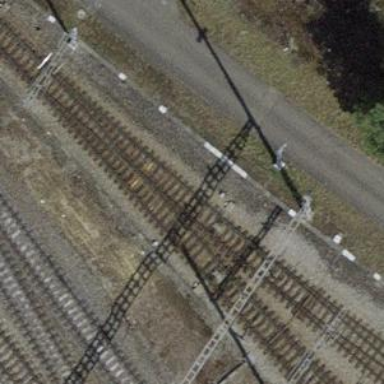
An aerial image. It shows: Railway yard with electrified tracks and single track.